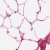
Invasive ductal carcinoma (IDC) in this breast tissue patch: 0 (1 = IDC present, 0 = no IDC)